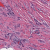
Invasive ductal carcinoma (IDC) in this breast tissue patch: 1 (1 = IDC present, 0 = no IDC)